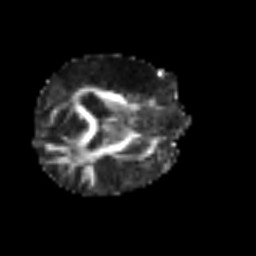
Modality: FA
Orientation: axial
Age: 56
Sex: male
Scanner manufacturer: siemens
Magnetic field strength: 3 T
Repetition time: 3.2 s
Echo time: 0.081 s